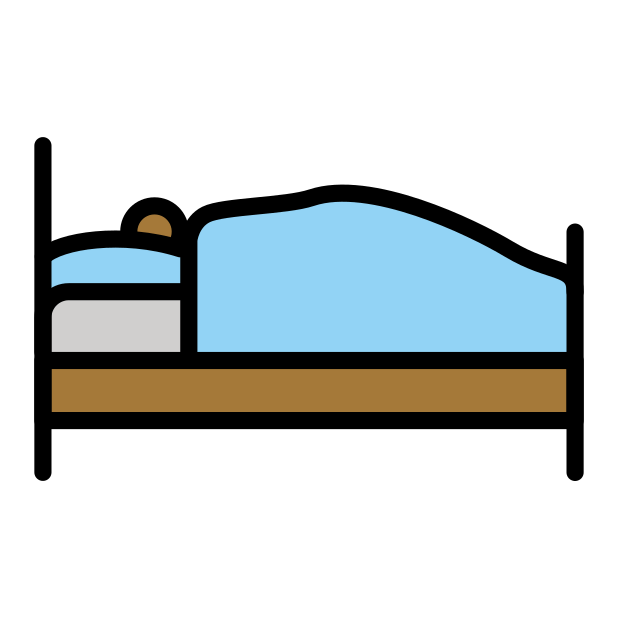
person in bed: medium-dark skin tone